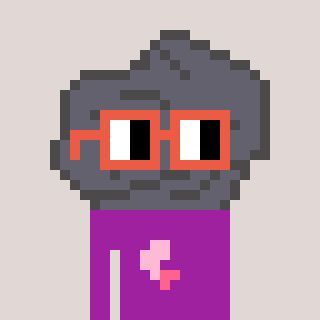
a pixel art character with square orange glasses, a rock-shaped head and a magenta-colored body on a warm background